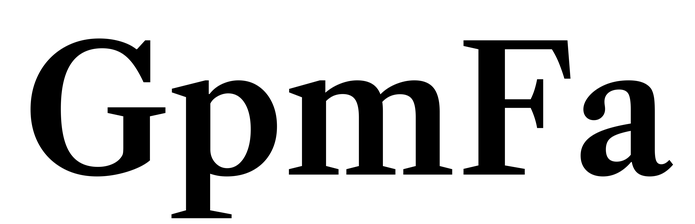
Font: LibreCaslonText_SemiBold